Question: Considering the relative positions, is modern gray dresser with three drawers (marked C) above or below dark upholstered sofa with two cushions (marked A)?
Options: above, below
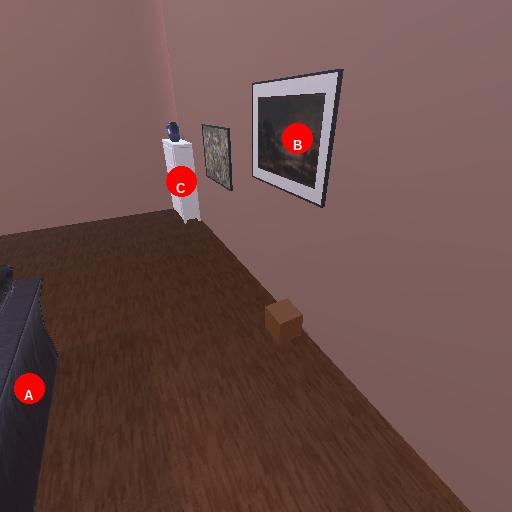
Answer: above